Question: What I am trying to do is build a layout which if an AdMob Ad fails to load it shows one of my own Ads (ImageView) which are built into the app.
I cant seem to get the listview not to cover up my Ad.

Here is my layout.
'''
<?xml version="1.0" encoding="utf-8"?>
<RelativeLayout xmlns:android="http://schemas.android.com/apk/res/android"
xmlns:ads="http://schemas.android.com/apk/lib/com.google.ads"
android:layout_width="fill_parent"
android:layout_height="fill_parent"
android:background="@drawable/bgdark"
android:orientation="vertical" >
<RelativeLayout
android:id="@+id/actionbarLayout"
android:layout_width="fill_parent"
android:layout_height="@dimen/actionbar_height"
android:layout_alignParentTop="true"
android:layout_marginBottom="2dip"
android:background="@drawable/actionbar_background" >
//Top bar is here
</RelativeLayout>
<LinearLayout
android:id="@+id/layoutAds"
android:layout_width="match_parent"
android:layout_height="50dip"
android:background="#00FF00"
android:layout_alignParentBottom="true"
android:layout_centerVertical="true" >
<ImageView
android:id="@+id/ImageAlternativeAd"
android:layout_width="wrap_content"
android:layout_height="50dip"
android:layout_gravity="center_vertical"
android:src="@drawable/anad"
android:visibility="visible" >
</ImageView>
<com.google.ads.AdView
android:id="@+id/adView"
android:layout_width="wrap_content"
android:layout_height="wrap_content"
android:layout_centerHorizontal="true"
ads:adSize="BANNER"
ads:adUnitId="123456abcd"
ads:loadAdOnCreate="true"
ads:testDevices="TEST_EMULATOR,CFFFFFFF9A836FD749F3EF439CD"
android:visibility="visible" />
</LinearLayout>
<ListView
android:id="@+id/listCategories"
android:layout_width="match_parent"
android:layout_height="wrap_content"
android:layout_above="@id/adView"
android:layout_below="@id/actionbarLayout"
android:cacheColorHint="#<PHONE>" >
</ListView>
'''
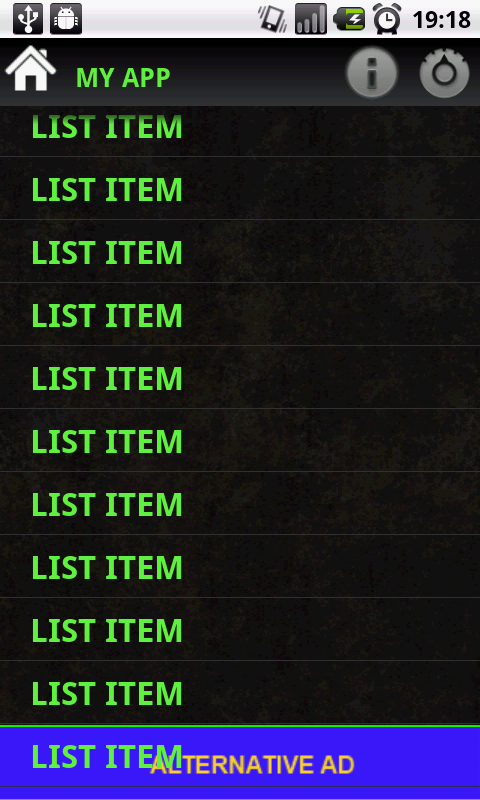
Answer: This is exactly what you want.
<URL>
Also, did you try with,
'''
<ListView
android:id="@+id/listCategories"
android:layout_width="match_parent"
android:layout_height="wrap_content"
android:layout_above="@id/layoutAds"
android:layout_below="@id/actionbarLayout"
android:cacheColorHint="#<PHONE>" >
</ListView>
'''